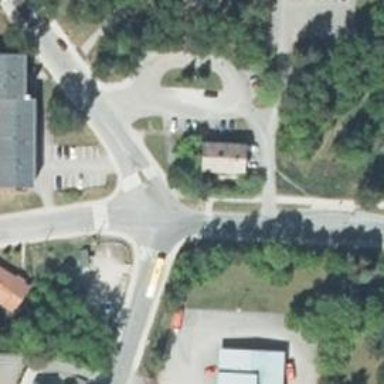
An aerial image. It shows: Marked road crossing.